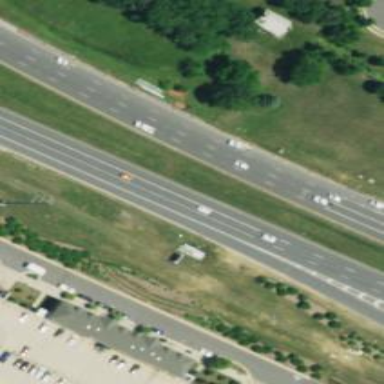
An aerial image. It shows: Asphalt motorway with expressway features.